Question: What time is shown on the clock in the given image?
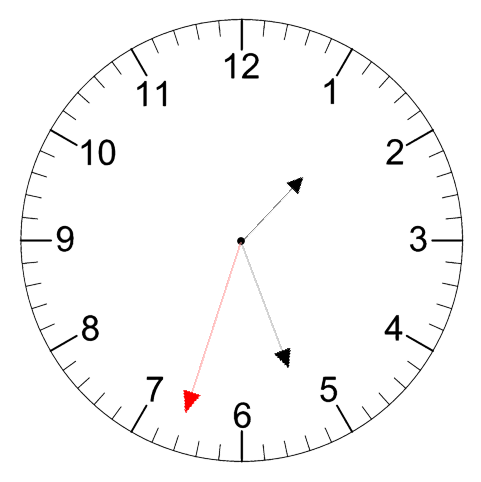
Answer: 01:26:33